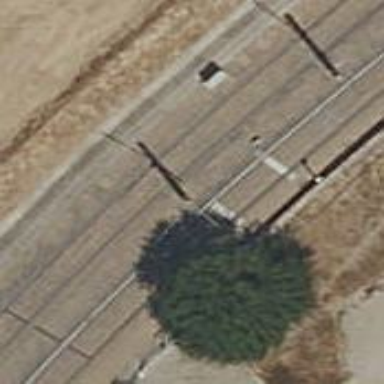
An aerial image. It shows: Marked railway crossing.